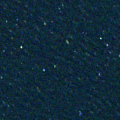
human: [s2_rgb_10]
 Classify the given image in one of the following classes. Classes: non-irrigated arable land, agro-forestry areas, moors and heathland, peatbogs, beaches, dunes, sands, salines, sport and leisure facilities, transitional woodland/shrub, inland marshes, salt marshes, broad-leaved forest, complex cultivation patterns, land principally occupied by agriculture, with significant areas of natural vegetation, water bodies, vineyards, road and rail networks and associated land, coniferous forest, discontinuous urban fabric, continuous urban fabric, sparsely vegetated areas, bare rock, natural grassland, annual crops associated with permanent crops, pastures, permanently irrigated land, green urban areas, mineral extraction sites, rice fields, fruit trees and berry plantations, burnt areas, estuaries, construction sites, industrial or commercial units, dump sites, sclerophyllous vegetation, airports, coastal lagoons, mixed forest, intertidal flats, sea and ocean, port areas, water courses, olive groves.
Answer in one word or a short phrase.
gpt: sea and ocean